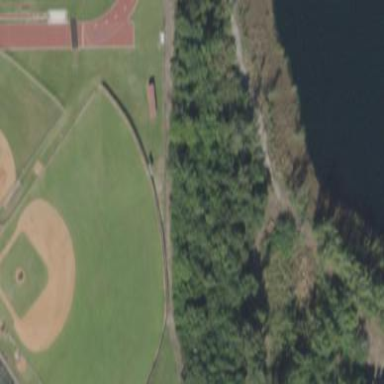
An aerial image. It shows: Baseball pitch for leisure land activities.